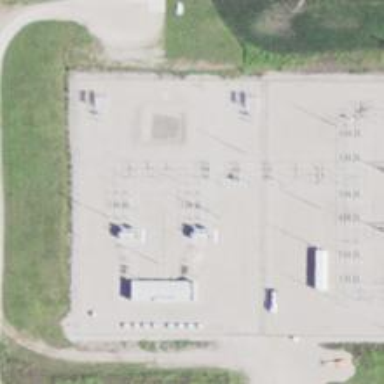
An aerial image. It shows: Switch for power supply.